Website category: sports
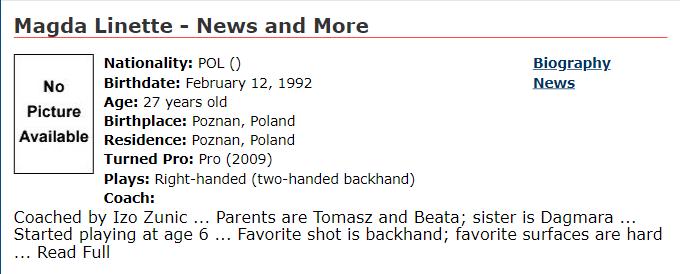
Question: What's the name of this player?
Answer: Magda Linette

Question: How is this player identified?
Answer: Magda Linette

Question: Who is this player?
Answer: Magda Linette

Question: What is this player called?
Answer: Magda Linette

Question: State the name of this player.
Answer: Magda Linette

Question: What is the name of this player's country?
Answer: POL

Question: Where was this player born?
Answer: POL

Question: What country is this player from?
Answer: POL

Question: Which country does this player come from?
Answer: POL

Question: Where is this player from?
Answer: POL

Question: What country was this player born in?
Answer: POL

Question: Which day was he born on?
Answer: February 12, 1992

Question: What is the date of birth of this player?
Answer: February 12, 1992

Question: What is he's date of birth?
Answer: February 12, 1992

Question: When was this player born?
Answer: February 12, 1992

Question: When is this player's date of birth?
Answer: February 12, 1992

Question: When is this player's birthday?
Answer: February 12, 1992

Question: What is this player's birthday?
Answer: February 12, 1992

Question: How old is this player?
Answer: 27 years old

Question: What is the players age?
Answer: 27 years old

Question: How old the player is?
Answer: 27 years old

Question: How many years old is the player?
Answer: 27 years old

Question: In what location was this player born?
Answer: Poznan, Poland

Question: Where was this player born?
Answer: Poznan, Poland

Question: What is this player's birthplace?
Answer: Poznan, Poland

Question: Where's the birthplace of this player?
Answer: Poznan, Poland

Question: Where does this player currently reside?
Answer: Poznan, Poland

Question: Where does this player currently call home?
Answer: Poznan, Poland

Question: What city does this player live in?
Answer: Poznan, Poland

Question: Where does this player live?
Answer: Poznan, Poland

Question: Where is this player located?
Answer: Poznan, Poland

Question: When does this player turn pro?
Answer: Pro (2009)

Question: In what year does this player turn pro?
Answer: Pro (2009)

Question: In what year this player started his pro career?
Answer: Pro (2009)

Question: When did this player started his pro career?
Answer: Pro (2009)

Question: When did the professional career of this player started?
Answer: Pro (2009)

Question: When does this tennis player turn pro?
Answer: Pro (2009)

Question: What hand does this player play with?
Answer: Right-handed (two-handed backhand)

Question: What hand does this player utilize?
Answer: Right-handed (two-handed backhand)

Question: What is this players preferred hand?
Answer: Right-handed (two-handed backhand)

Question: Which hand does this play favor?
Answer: Right-handed (two-handed backhand)

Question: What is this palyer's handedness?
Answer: Right-handed (two-handed backhand)